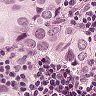
Metastatic tissue present: yes